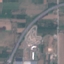
Label: Highway